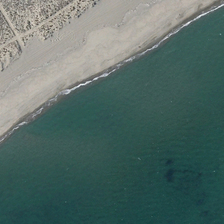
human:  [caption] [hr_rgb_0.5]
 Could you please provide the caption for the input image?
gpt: the ocean is vast .

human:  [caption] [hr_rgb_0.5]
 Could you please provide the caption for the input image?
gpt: some green trees are planted on the beach .

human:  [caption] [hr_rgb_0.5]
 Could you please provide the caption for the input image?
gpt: the ocean is vast .

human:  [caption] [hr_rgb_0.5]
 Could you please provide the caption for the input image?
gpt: some green trees are planted on the beach .

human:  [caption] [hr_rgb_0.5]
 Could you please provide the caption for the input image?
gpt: some green trees are planted on the beach .